Question: How to remove procurement exception log message in openerp? for example
Here I just dont want to show the procurement exception.
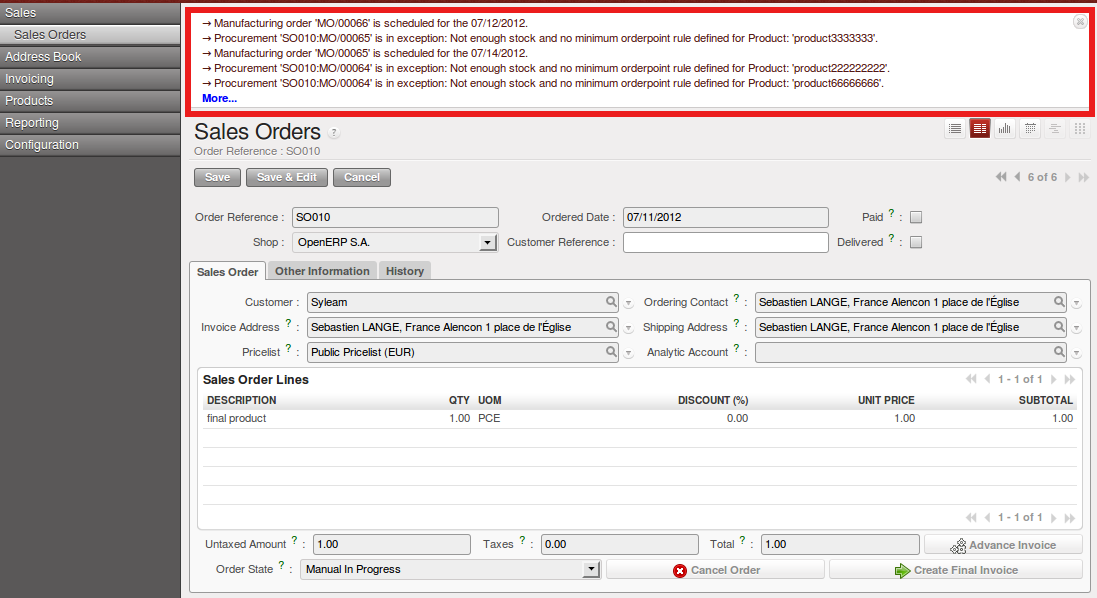
Answer: I got it.
inherit the function '_check_make_to_stock_product()' from the procurement and then search the ''res.log'' model with domain '[('res_model','=',self._name),('res_id','='our_procurement_id,)]'
Then Unlink it. Thats it :)